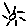
Label: sun